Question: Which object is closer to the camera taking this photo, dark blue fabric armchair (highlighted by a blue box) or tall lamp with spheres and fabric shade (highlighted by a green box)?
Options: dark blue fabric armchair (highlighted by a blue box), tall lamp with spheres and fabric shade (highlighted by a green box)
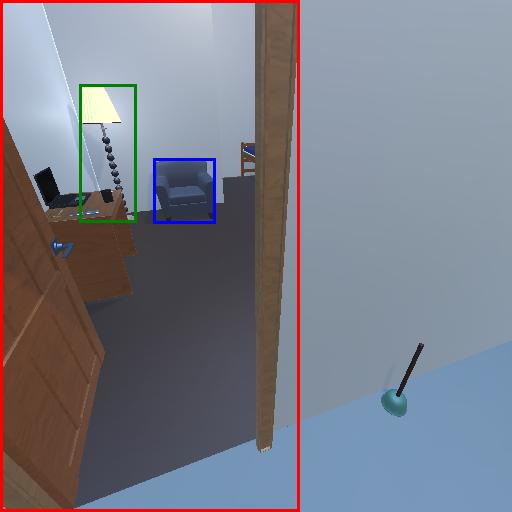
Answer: dark blue fabric armchair (highlighted by a blue box)